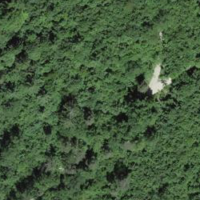
EUNIS habitat code: 41
Species observed at this site:
Hippocrepis emerus
Melittis melissophyllum